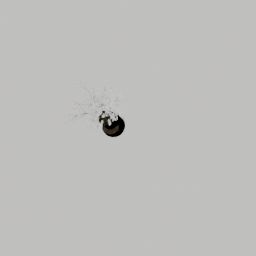
Label: decoration